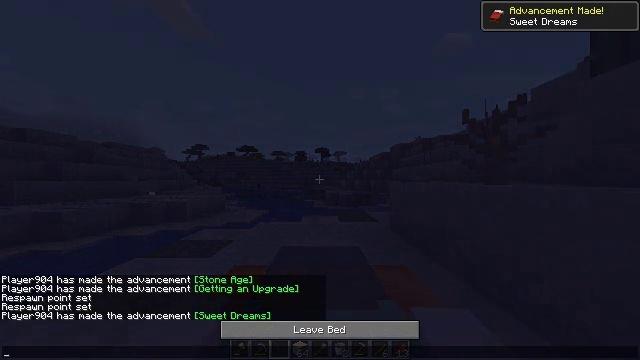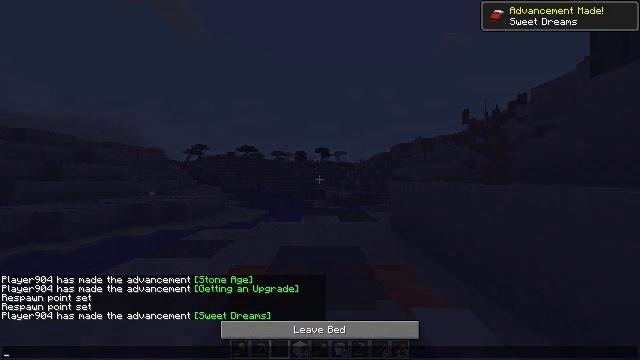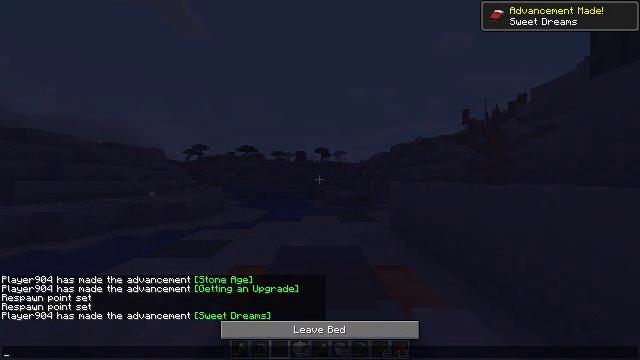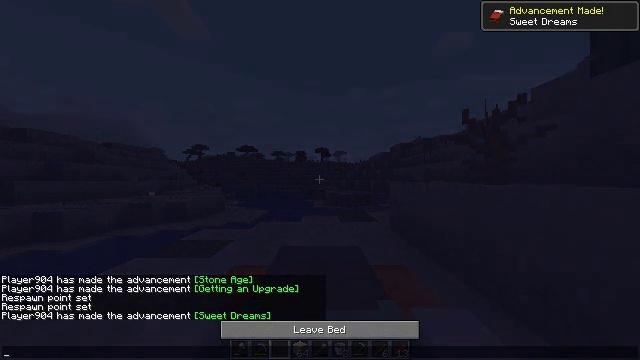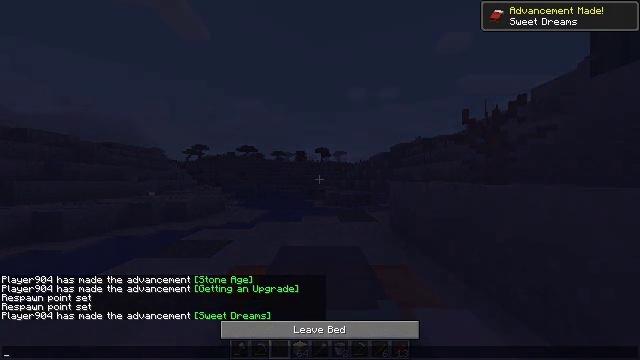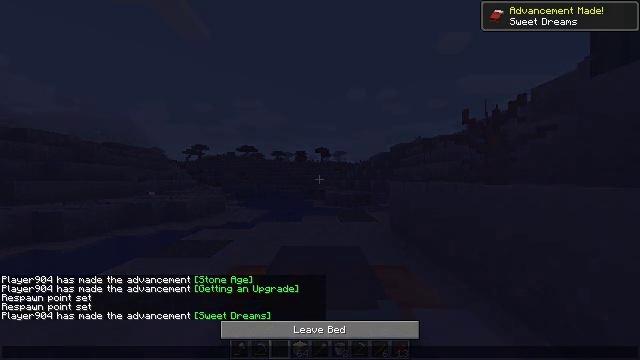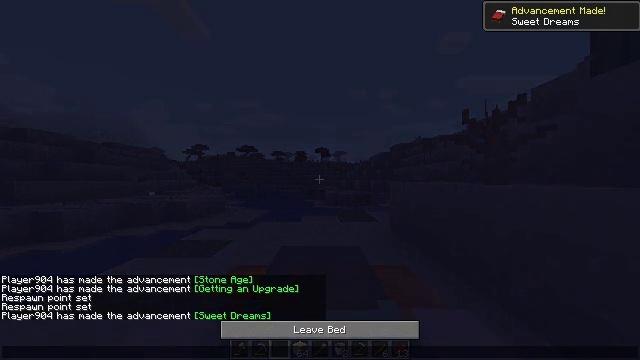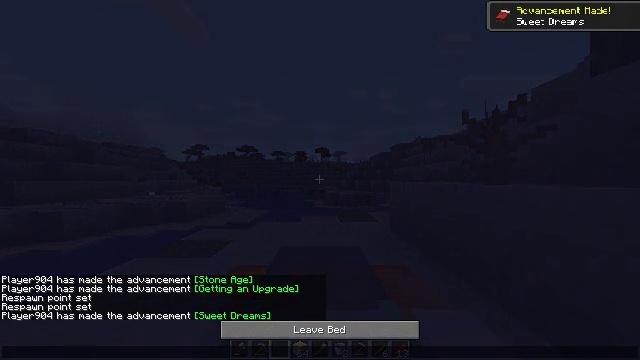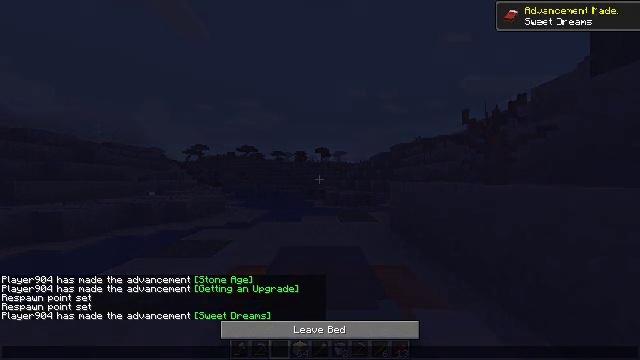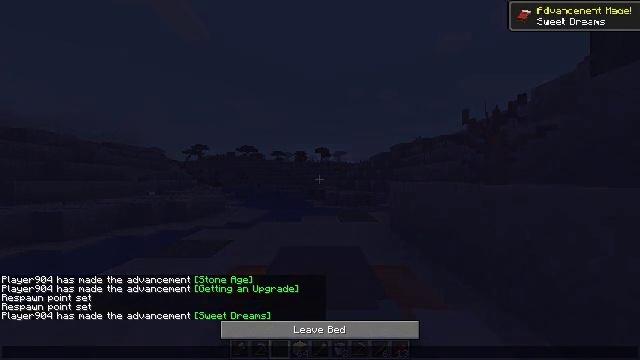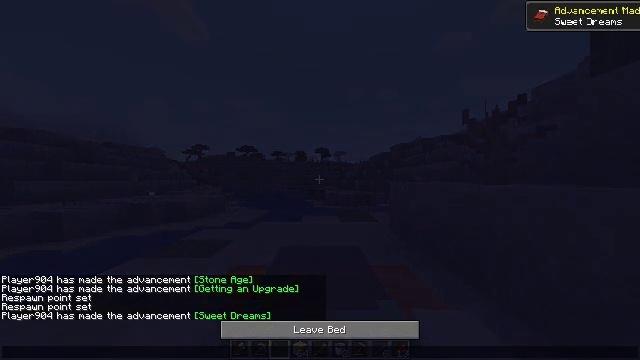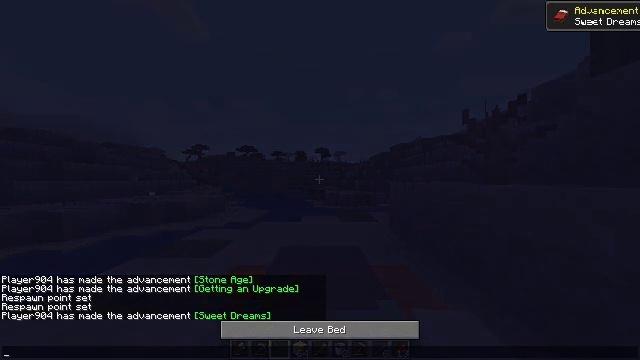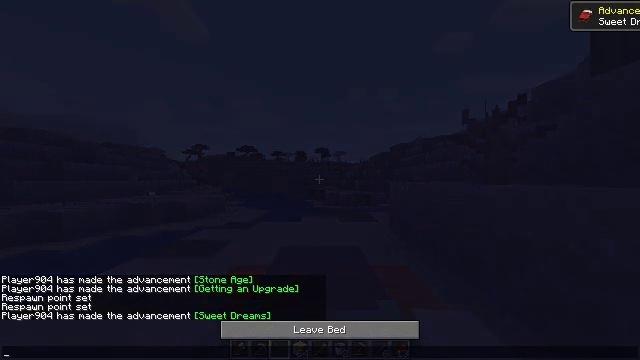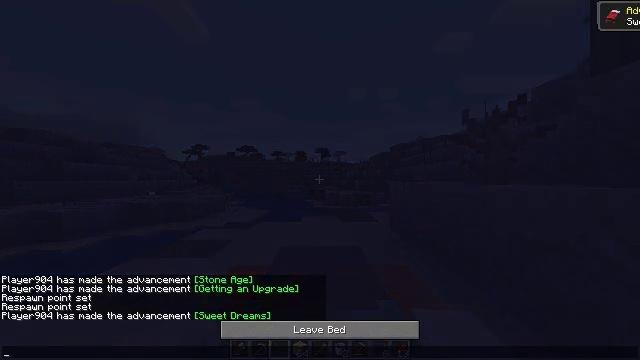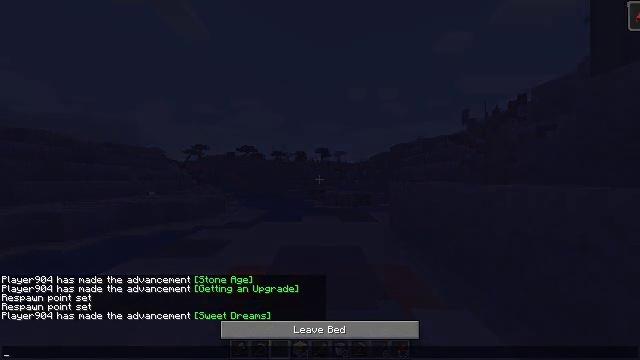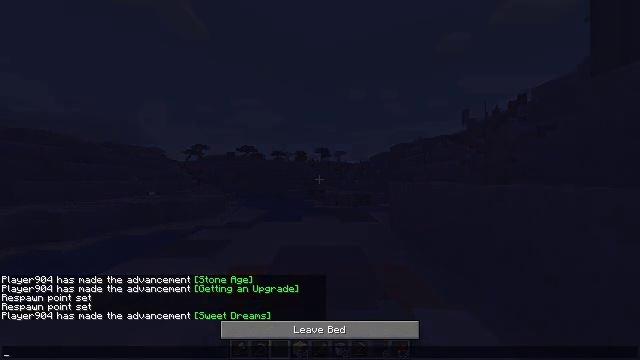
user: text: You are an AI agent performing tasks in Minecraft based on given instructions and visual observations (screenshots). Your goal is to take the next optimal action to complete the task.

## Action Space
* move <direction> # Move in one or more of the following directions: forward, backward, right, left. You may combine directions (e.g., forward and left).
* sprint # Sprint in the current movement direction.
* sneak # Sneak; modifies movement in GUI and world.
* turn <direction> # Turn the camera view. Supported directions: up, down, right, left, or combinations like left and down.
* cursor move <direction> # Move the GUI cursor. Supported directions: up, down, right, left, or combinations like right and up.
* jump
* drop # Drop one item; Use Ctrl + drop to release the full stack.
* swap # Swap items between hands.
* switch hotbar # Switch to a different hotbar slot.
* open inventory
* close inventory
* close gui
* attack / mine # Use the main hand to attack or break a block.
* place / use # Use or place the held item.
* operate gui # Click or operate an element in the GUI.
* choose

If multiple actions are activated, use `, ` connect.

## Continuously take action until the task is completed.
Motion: motion action
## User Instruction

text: Collect the orange bed by mining it.
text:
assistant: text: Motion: no_op
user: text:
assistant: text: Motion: no_op
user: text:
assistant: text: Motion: no_op
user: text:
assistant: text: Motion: no_op
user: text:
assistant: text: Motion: no_op
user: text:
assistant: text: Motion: no_op
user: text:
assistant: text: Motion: no_op
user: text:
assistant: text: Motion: no_op
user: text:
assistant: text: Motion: no_op
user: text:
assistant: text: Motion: no_op
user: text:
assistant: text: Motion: no_op
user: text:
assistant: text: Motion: no_op
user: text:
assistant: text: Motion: no_op
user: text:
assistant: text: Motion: no_op
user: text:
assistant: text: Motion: no_op
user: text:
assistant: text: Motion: no_op
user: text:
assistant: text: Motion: close gui
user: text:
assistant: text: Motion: no_op
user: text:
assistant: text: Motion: no_op
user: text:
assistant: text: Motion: no_op
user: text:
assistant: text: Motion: no_op
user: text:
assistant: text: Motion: no_op
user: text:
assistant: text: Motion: no_op
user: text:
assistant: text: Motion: no_op
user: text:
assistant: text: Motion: switch to hotbar 1
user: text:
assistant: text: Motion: switch to hotbar 1
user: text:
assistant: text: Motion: turn right and down, switch to hotbar 1
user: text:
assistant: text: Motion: turn right and down
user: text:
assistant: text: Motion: turn right and down
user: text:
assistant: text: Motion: turn left and down, attack / mine